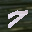
Label: 7